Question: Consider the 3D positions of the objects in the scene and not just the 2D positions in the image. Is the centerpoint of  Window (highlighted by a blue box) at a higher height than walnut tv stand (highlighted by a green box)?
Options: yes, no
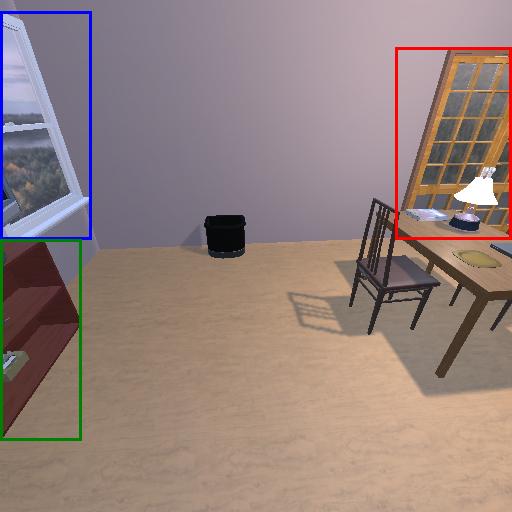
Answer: yes